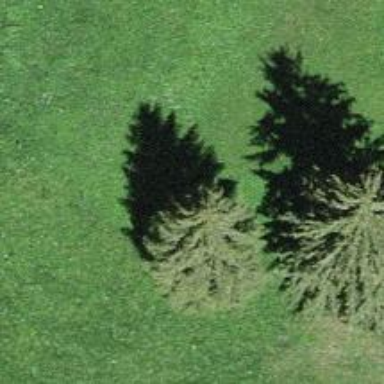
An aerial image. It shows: Evergreen tree with needle-leaved leaves.